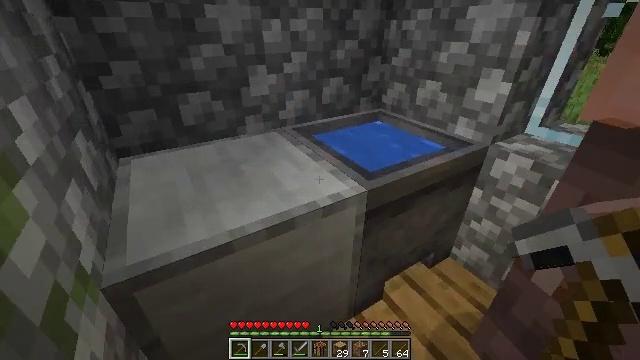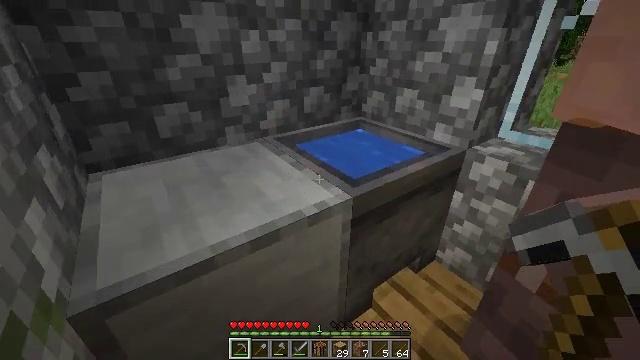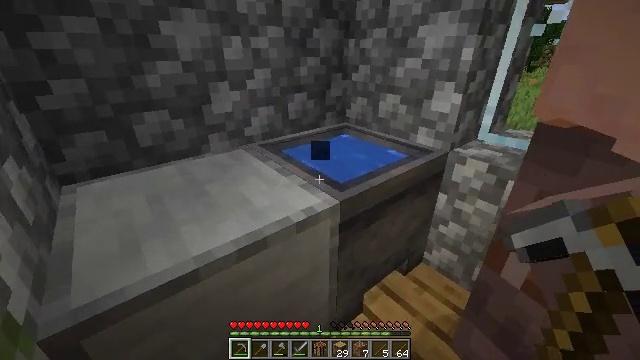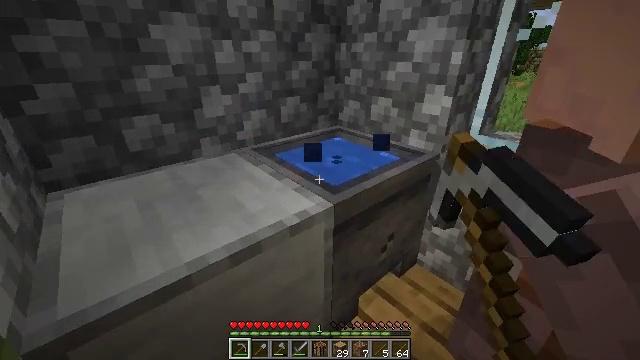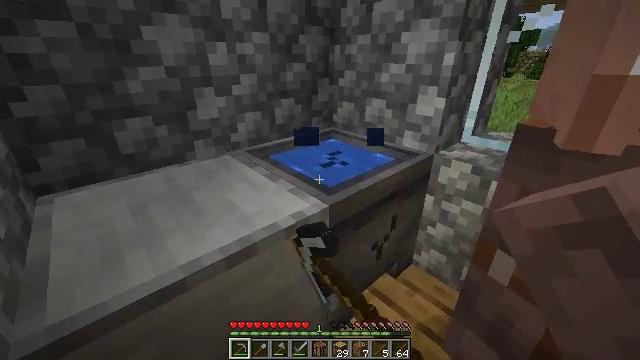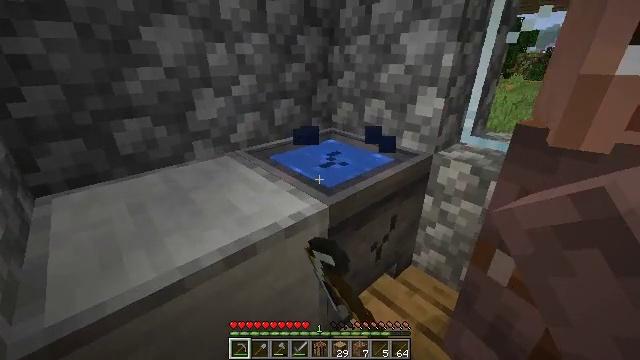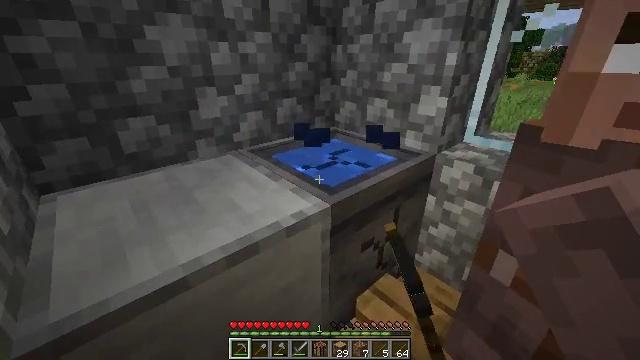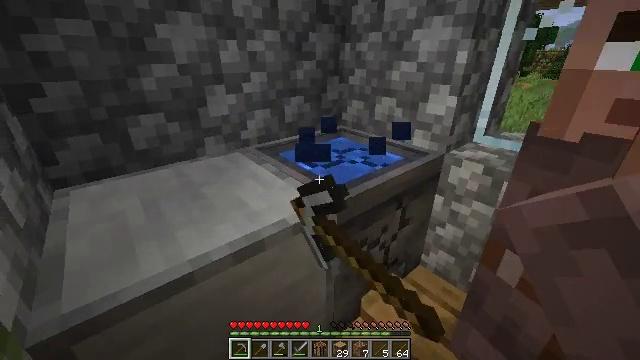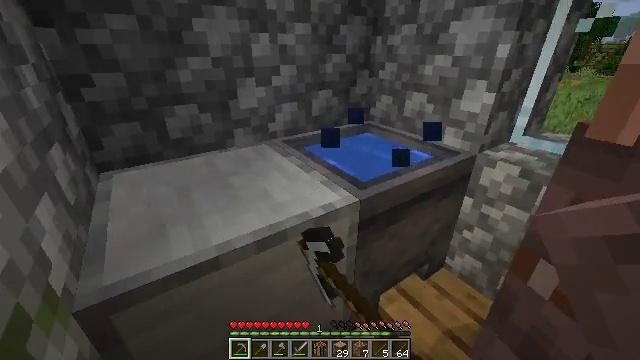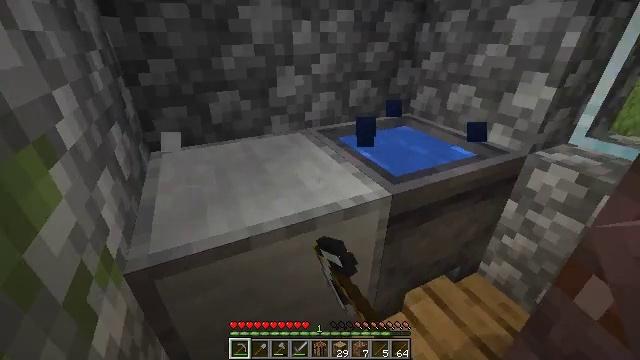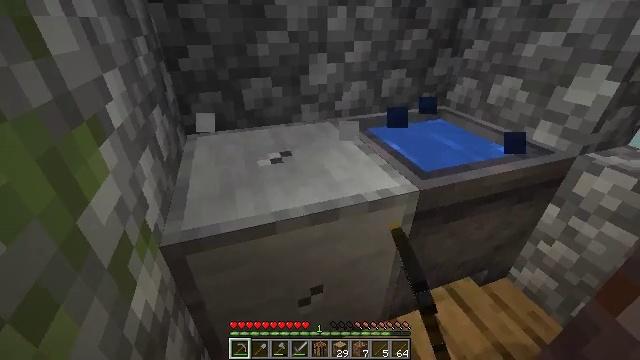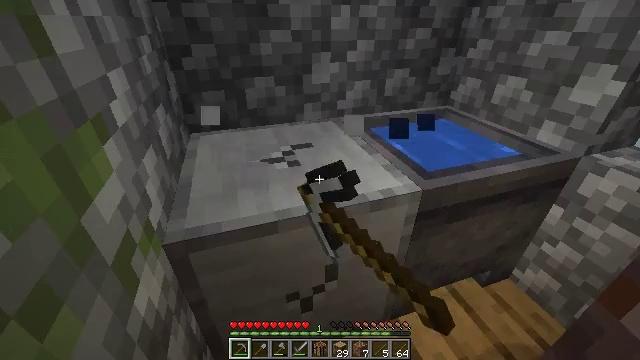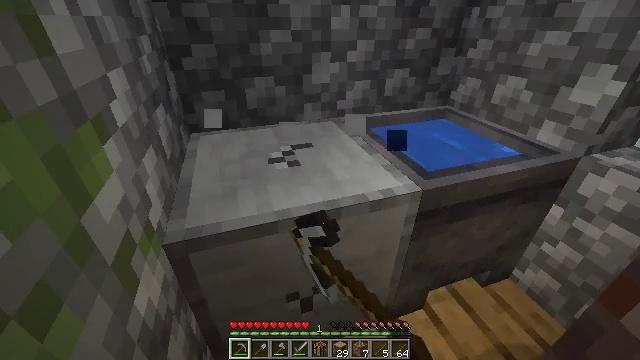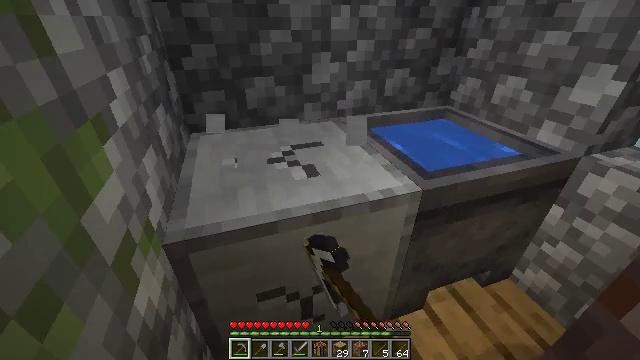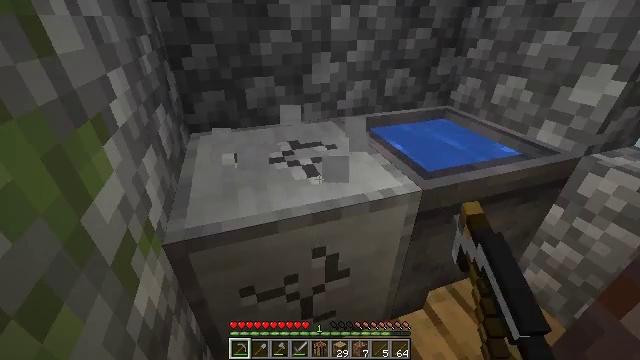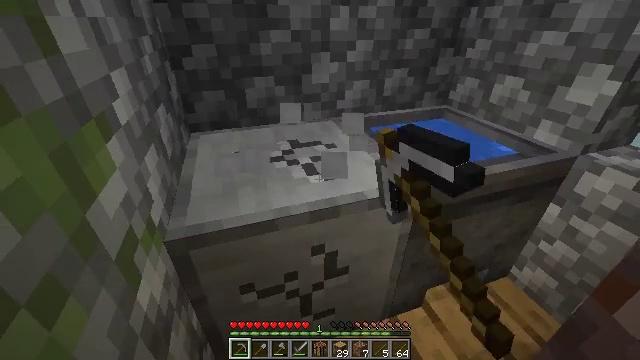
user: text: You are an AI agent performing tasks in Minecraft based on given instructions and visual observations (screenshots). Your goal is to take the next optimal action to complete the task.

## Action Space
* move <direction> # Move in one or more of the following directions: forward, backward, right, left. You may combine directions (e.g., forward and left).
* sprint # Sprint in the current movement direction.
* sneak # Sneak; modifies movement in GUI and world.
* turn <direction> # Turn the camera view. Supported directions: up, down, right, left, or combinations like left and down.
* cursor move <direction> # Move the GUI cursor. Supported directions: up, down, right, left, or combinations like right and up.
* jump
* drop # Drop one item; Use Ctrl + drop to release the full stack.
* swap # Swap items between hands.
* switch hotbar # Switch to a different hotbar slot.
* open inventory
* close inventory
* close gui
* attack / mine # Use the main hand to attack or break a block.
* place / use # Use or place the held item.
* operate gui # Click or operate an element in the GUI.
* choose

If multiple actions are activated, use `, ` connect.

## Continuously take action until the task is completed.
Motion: motion action
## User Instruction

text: Break the smooth stone to collect it.
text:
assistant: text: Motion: turn right and up
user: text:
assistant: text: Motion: turn right and up, attack / mine
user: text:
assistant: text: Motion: turn right, attack / mine
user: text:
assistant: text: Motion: turn right, attack / mine
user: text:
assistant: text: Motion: attack / mine
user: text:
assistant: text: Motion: attack / mine
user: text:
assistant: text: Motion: turn left, attack / mine
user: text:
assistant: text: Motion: turn left and down, attack / mine
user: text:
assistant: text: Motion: turn left and down, attack / mine
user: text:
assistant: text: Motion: turn left and down, attack / mine
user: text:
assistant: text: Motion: attack / mine
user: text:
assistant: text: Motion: attack / mine
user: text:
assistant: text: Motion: attack / mine
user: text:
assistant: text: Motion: attack / mine
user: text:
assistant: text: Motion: move back, attack / mine
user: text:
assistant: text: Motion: move back, attack / mine
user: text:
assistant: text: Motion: move back, attack / mine
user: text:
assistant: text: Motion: attack / mine
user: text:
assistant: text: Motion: attack / mine
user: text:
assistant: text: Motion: turn left and up, attack / mine
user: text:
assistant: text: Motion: turn up, attack / mine
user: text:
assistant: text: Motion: attack / mine
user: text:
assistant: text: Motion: attack / mine
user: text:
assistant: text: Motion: attack / mine
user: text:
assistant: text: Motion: attack / mine
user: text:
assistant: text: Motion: attack / mine
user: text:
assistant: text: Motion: turn right, attack / mine
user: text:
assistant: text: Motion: attack / mine